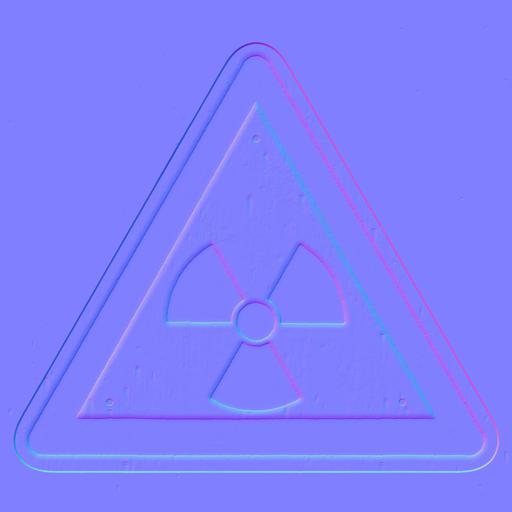
atomic black danger radiation sign warning yellow